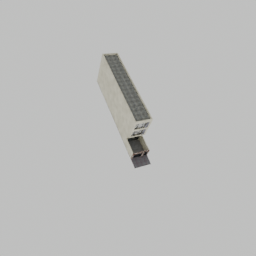
Label: architecture